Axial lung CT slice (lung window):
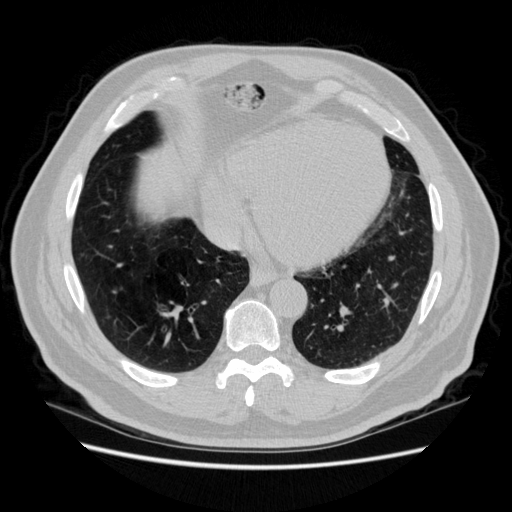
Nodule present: no